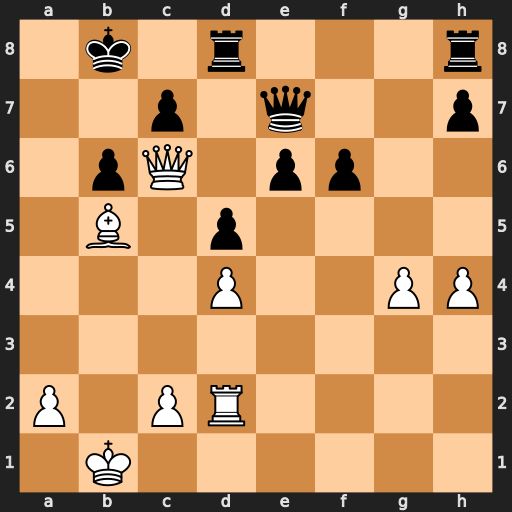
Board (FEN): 1k1r3r/2p1q2p/1pQ1pp2/1B1p4/3P2PP/8/P1PR4/1K6
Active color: w
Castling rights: -
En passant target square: -
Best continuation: Ba6 Qb4+ Ka1 Qc3+ Qxc3